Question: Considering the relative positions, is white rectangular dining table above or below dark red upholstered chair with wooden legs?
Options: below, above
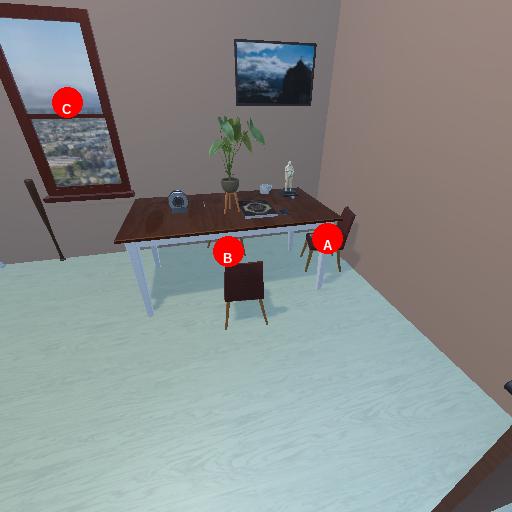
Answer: below